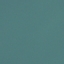
Label: SeaLake